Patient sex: M
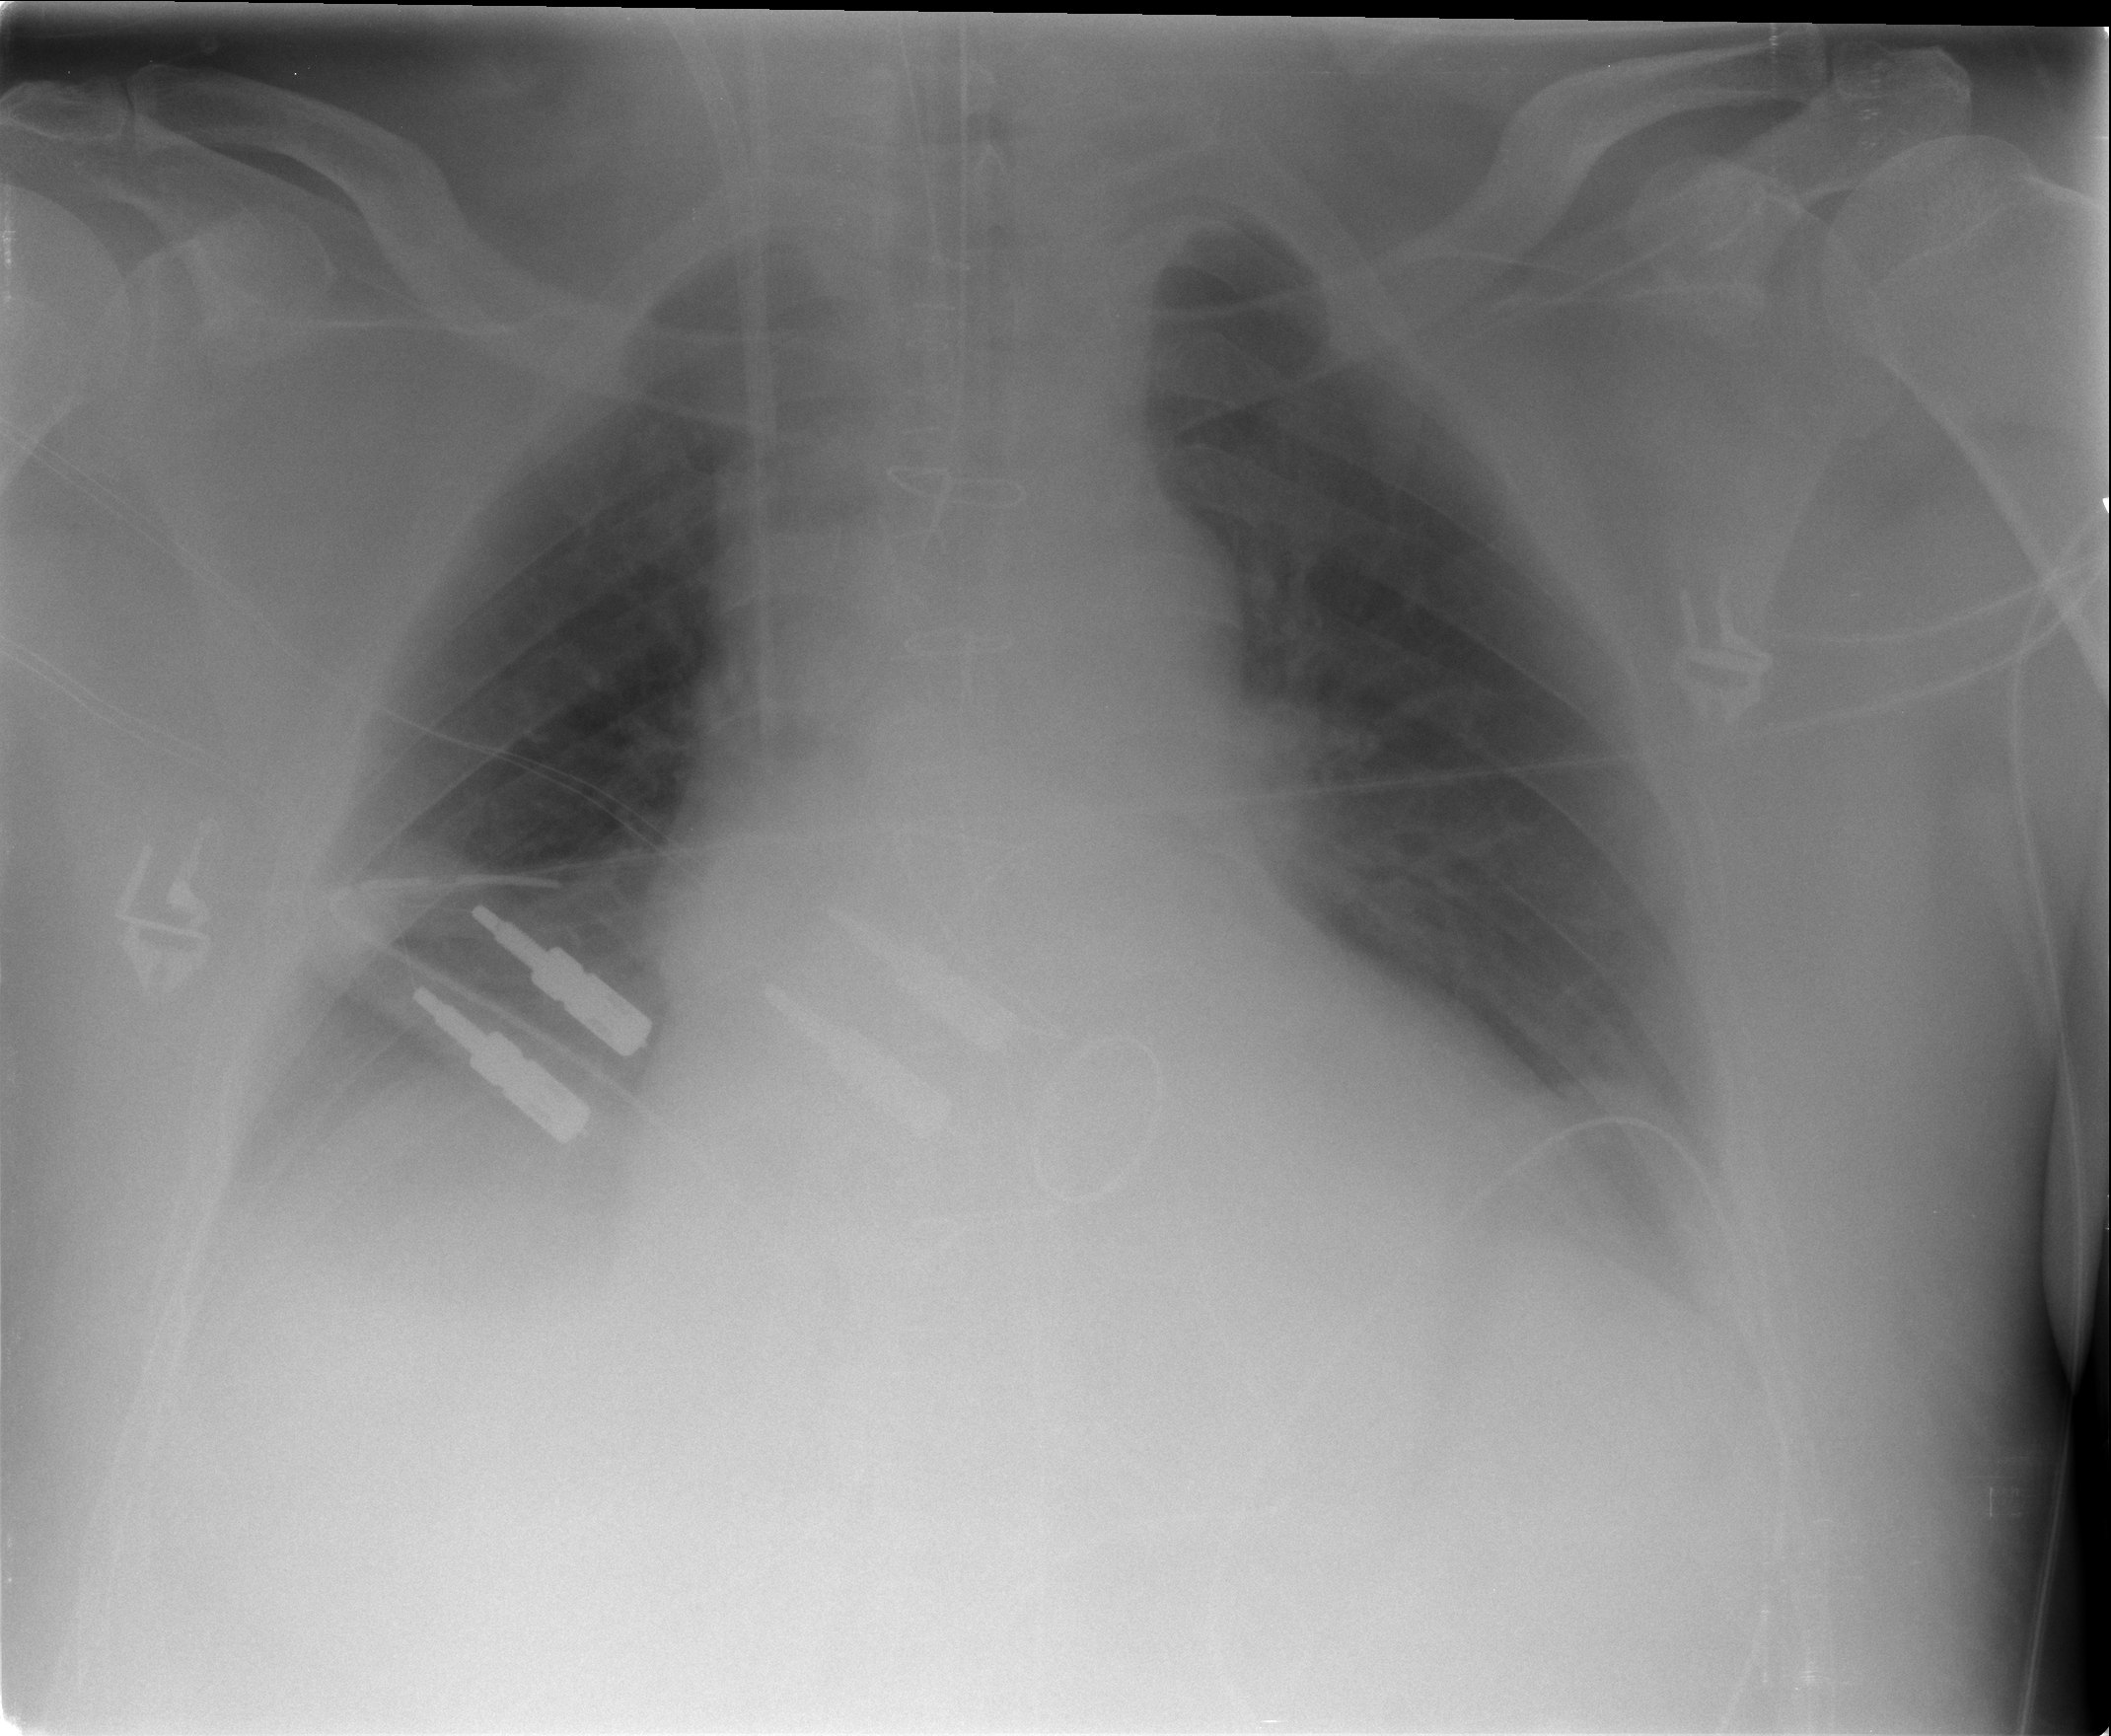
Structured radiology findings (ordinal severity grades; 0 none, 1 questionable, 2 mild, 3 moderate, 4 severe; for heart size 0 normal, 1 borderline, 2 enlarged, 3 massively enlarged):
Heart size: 2
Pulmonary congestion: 0
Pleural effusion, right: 2
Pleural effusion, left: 2
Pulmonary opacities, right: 0
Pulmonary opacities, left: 0
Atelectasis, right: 2
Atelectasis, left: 2